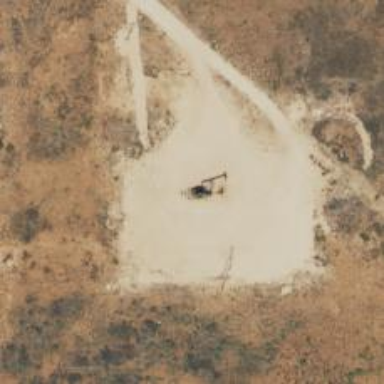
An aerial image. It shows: Petroleum well that is man-made.